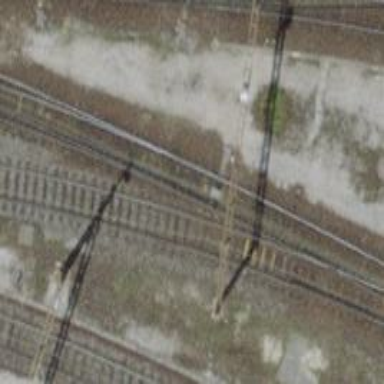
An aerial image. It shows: Railway switch.